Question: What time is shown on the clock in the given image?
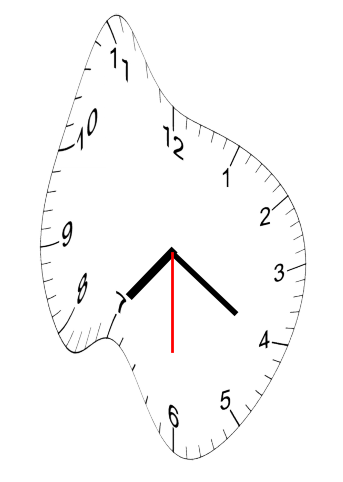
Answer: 07:20:30